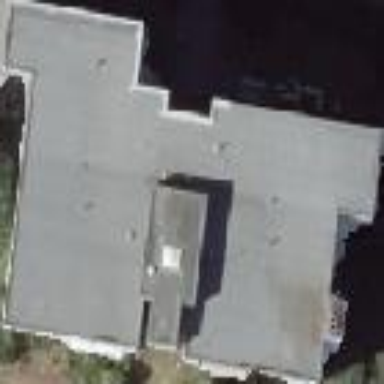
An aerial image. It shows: Building with apartments and flat roof.